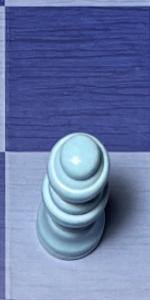
Label: Queen_White